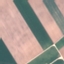
Land use / land cover class: AnnualCrop